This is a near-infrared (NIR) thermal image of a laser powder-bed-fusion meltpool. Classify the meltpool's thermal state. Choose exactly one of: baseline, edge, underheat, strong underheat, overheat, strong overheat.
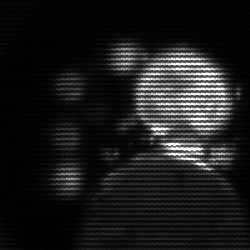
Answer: baseline